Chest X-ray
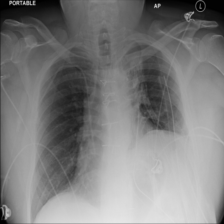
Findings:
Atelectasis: negative
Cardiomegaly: negative
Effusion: negative
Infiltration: negative
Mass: negative
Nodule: negative
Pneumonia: negative
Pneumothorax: negative
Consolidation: negative
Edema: negative
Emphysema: negative
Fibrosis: negative
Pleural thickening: negative
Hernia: negative